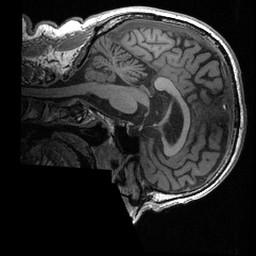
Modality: T1w
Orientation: sagittal
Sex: male
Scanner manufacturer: ge
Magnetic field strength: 3 T
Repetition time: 0.0064 s
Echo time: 0.00281 s